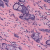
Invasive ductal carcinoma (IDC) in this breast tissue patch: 1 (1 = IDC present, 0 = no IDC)